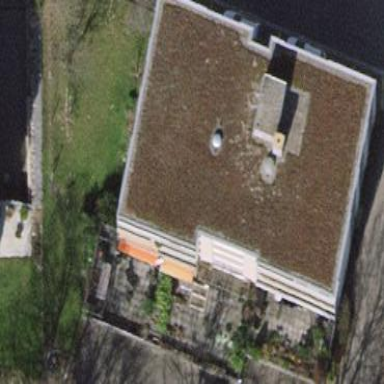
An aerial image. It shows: Residential apartment building with flat red roof. The building itself is grey in color.